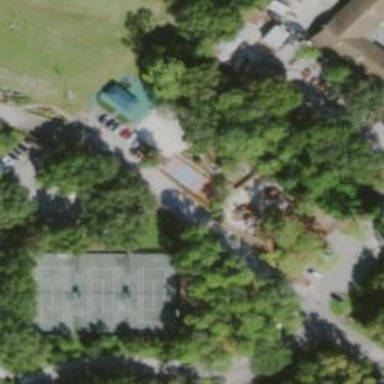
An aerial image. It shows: Shuffleboard pitch located in leisure land area.